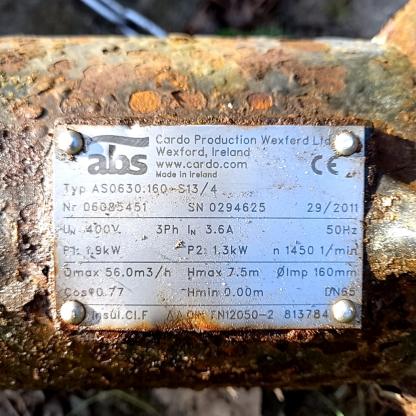
Klasa: tabliczka-znamionowa